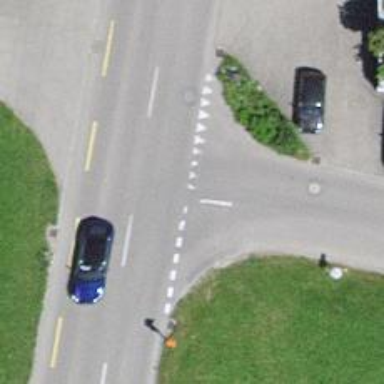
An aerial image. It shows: Road with "give way" sign.